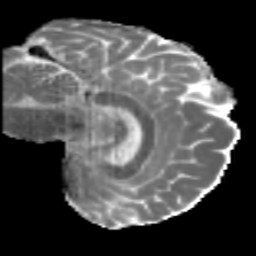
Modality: MD
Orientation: sagittal
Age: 46
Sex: male
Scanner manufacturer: siemens
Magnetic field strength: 3 T
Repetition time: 5 s
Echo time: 0.092 s